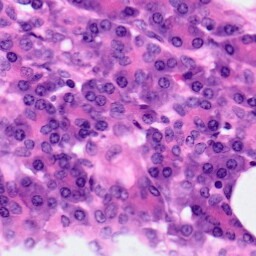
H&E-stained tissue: Pancreatic